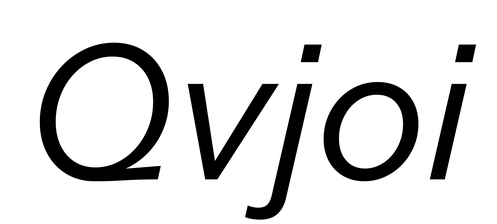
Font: InstrumentSans-Italic_Italic